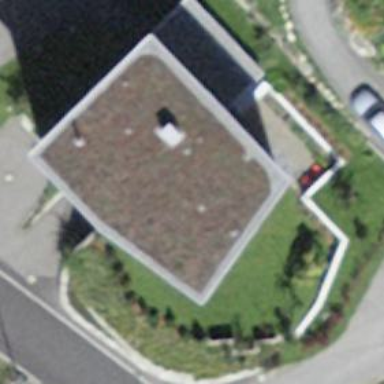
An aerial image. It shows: Detached building.